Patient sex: M
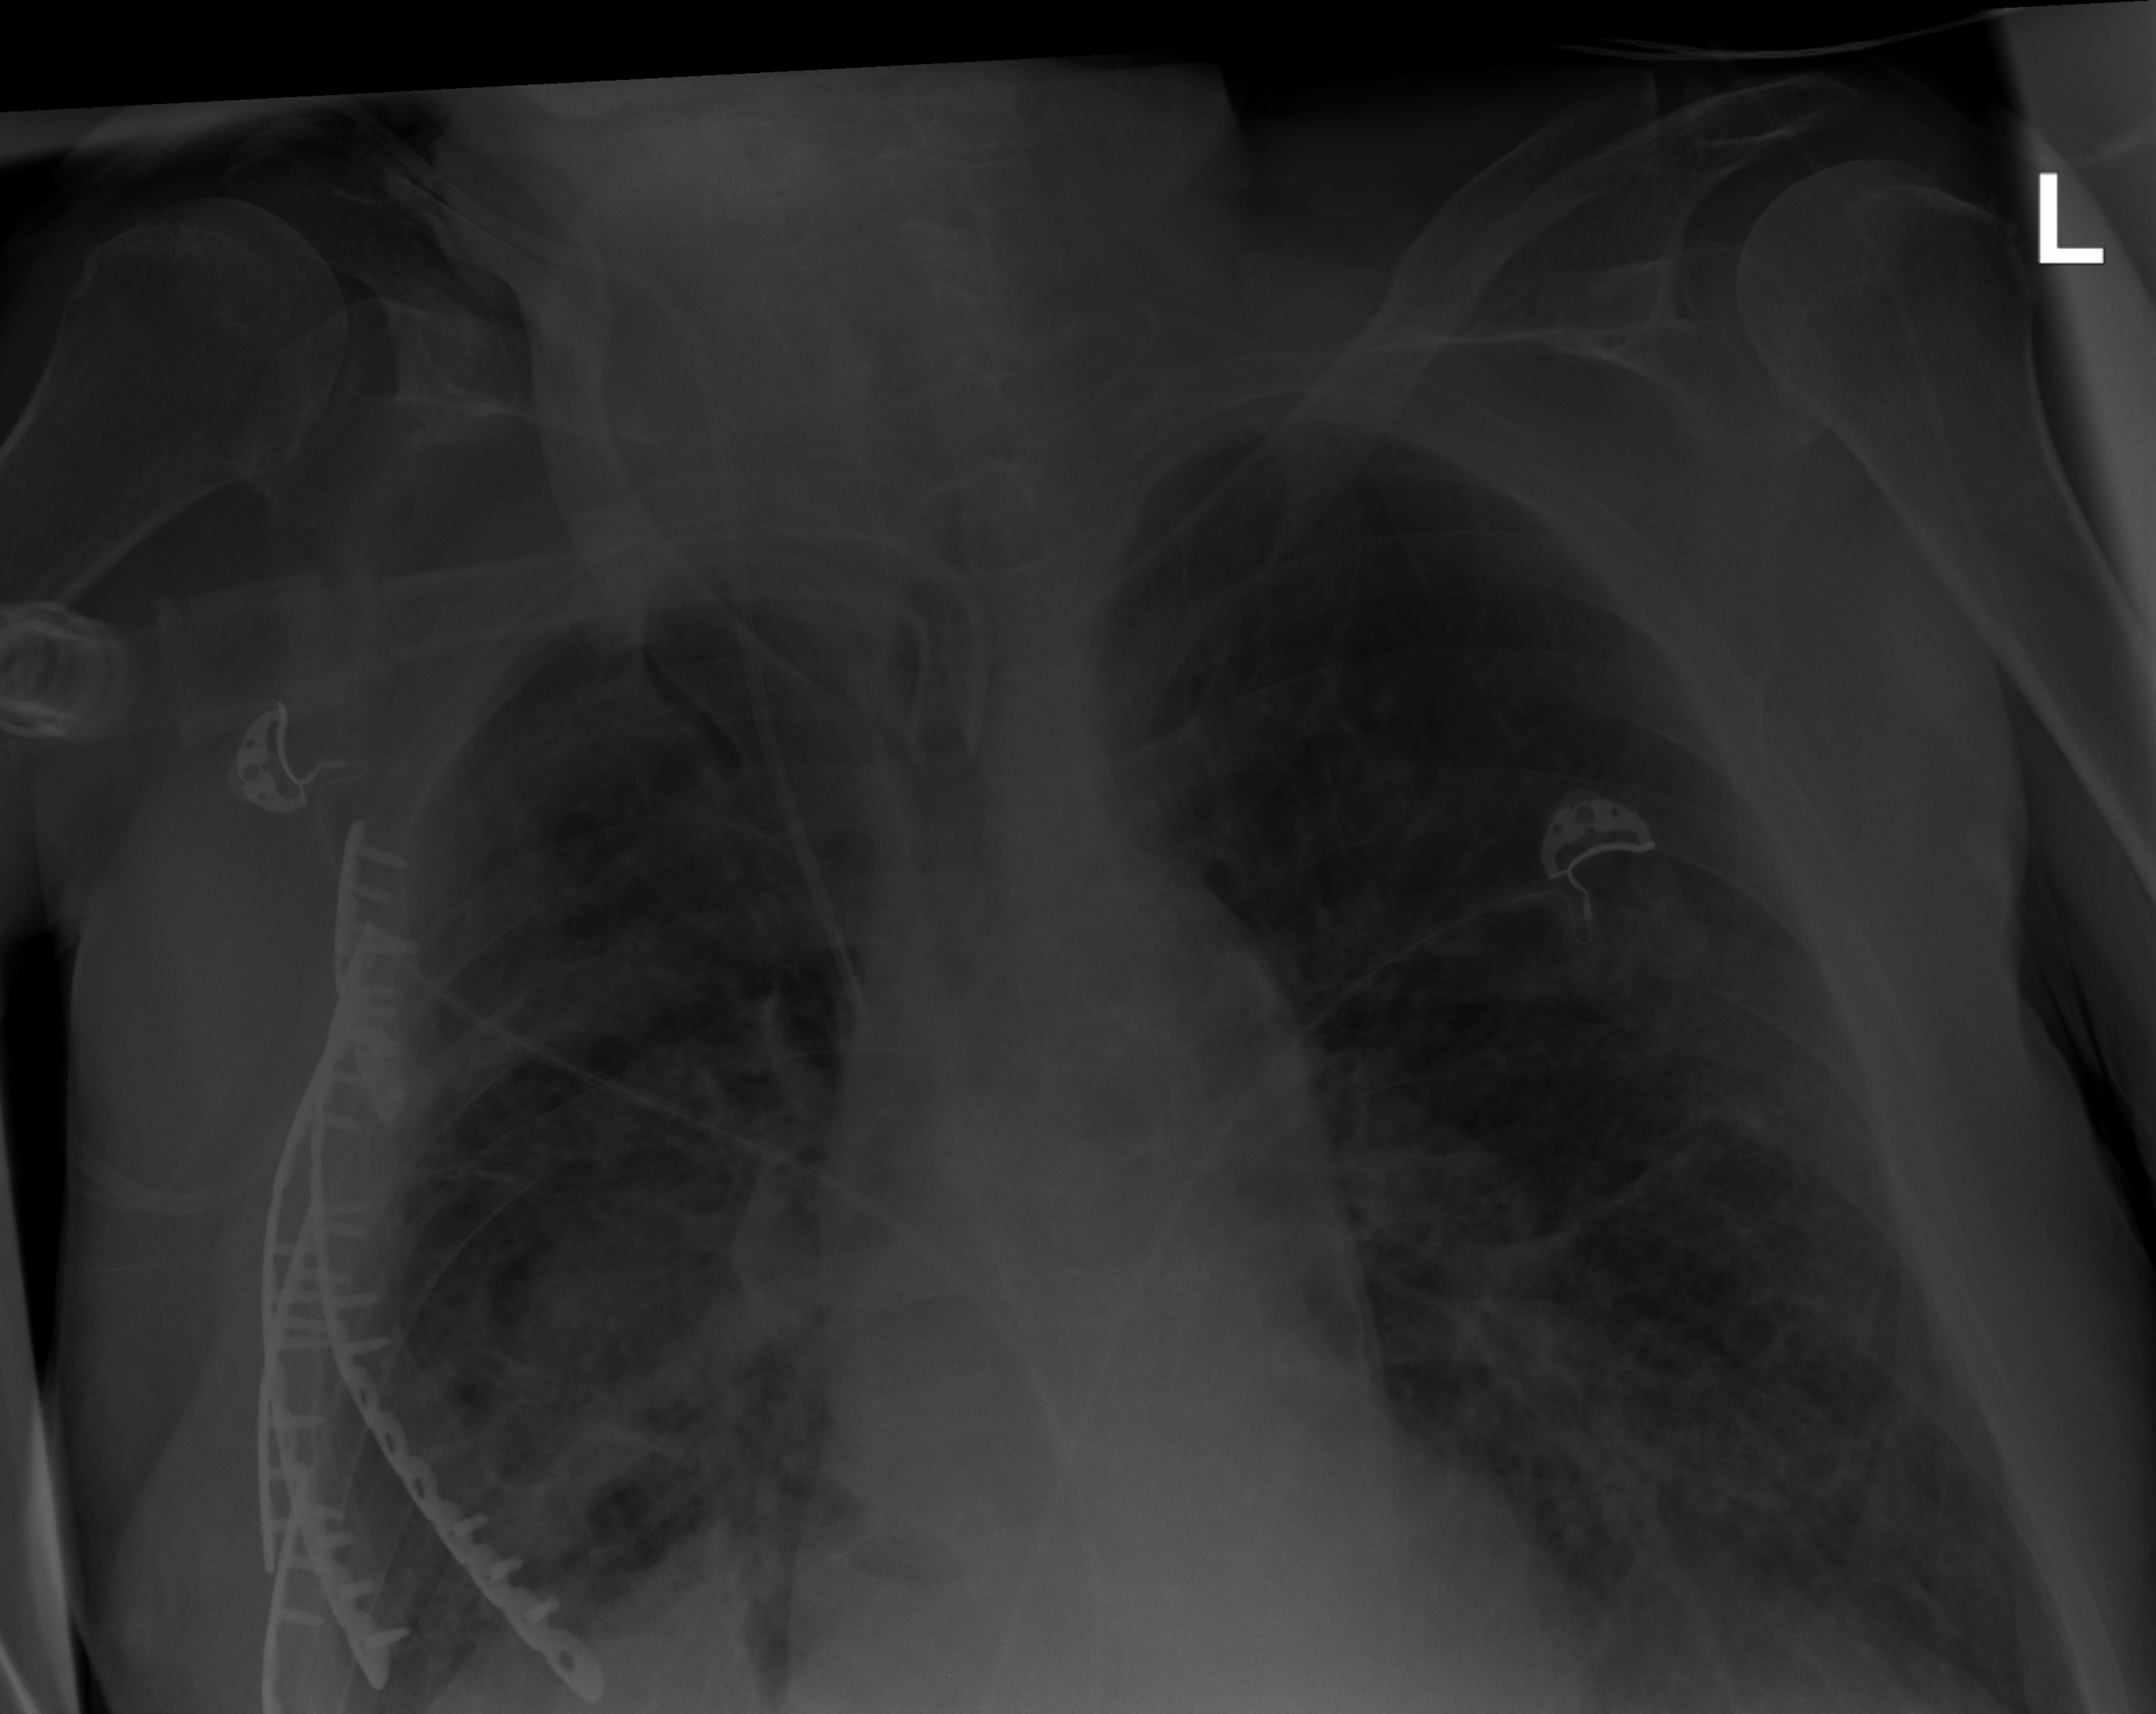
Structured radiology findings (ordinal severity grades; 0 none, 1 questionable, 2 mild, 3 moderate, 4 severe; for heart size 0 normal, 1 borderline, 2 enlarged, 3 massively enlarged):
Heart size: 0
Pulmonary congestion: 0
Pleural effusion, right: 1
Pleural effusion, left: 0
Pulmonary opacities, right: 3
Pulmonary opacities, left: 2
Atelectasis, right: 2
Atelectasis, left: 2